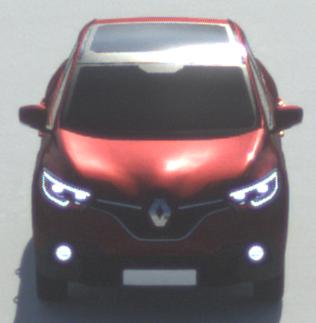
Make: Renault
Model: Kadjar ENERGY TCe 130
Detailed model: Kadjar
Model produced from: 2015/05
Model produced until: 2018/08
Doors: 5
Color: red
Road condition: dry road
Daytime: morning or afternoon
Contrast: high contrast